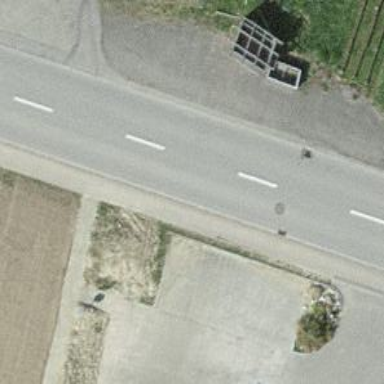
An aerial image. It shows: Bus stop equipped with public transport stop position.